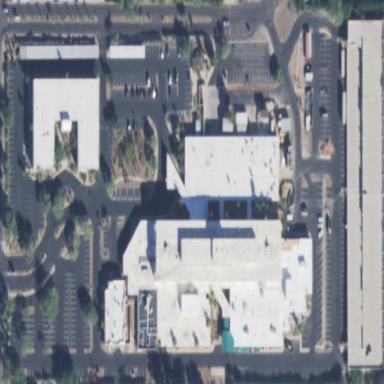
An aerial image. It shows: Healthcare clinic is depicted in the image.